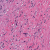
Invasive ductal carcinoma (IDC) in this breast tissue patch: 1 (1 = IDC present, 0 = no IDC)